Interaction volume radius: 5 \u00c5
Interaction volume height: 25 \u00c5
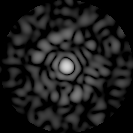
Disorder parameter: 0.8482